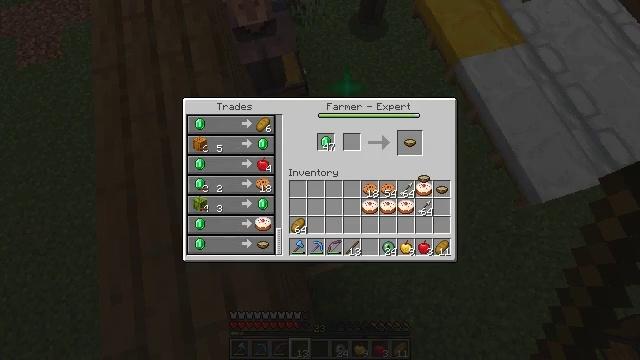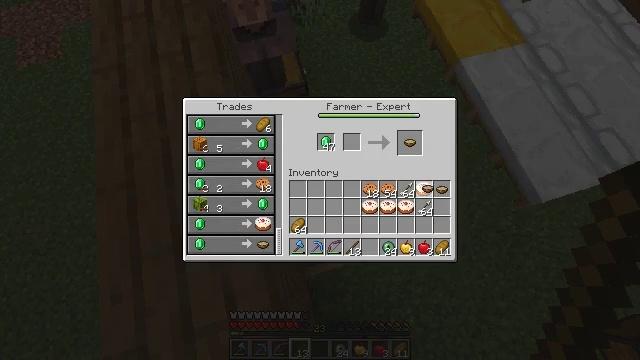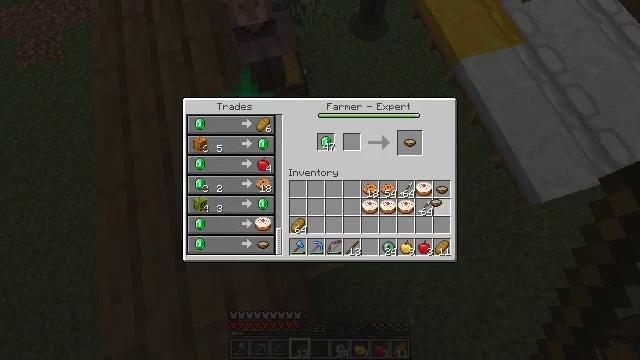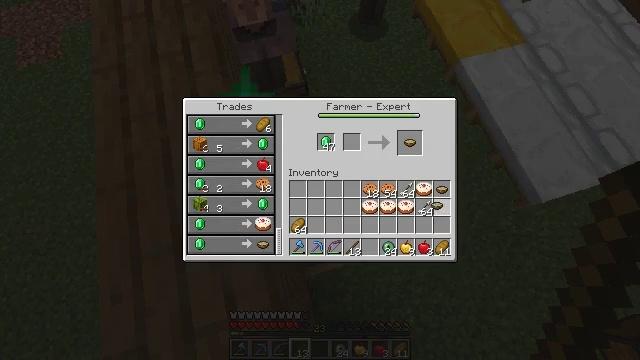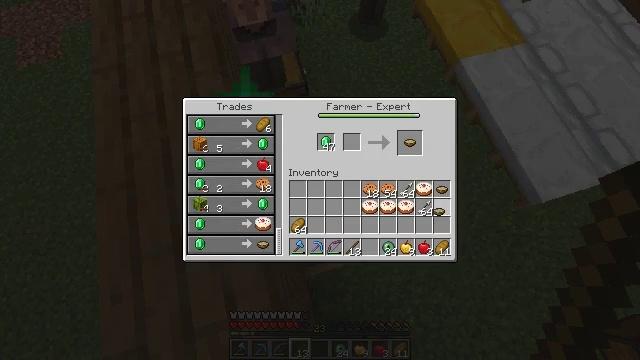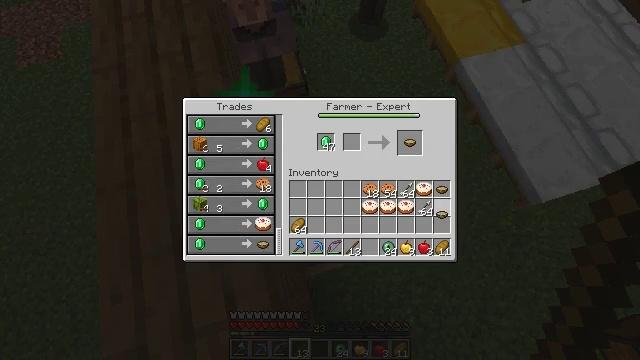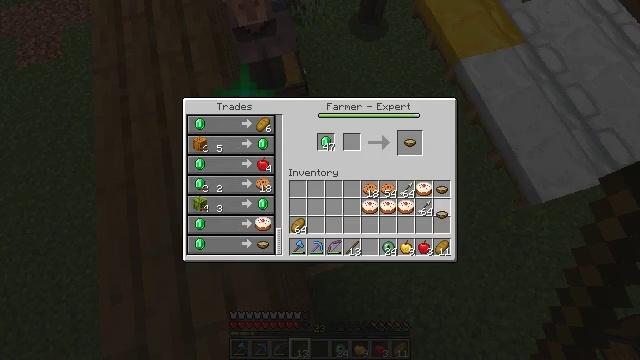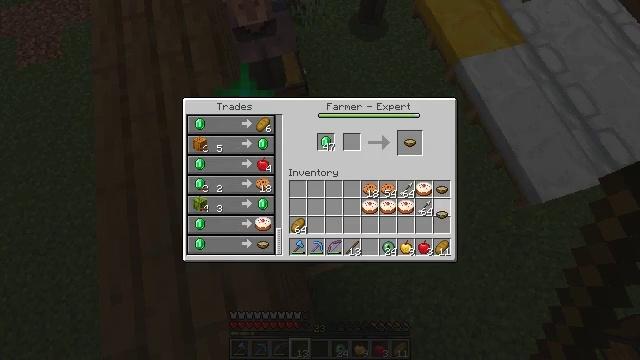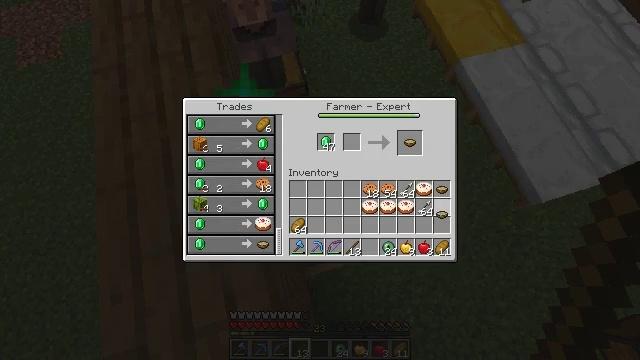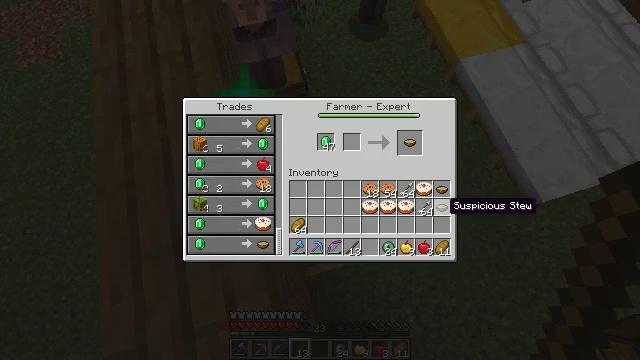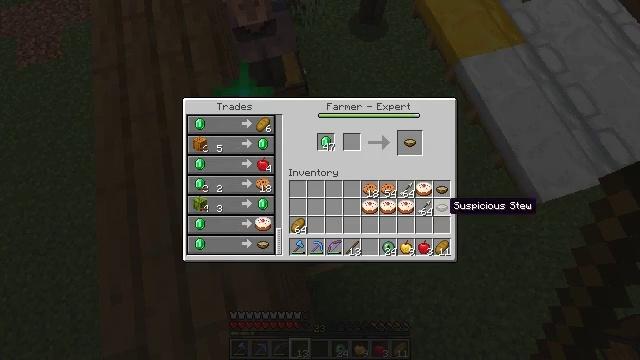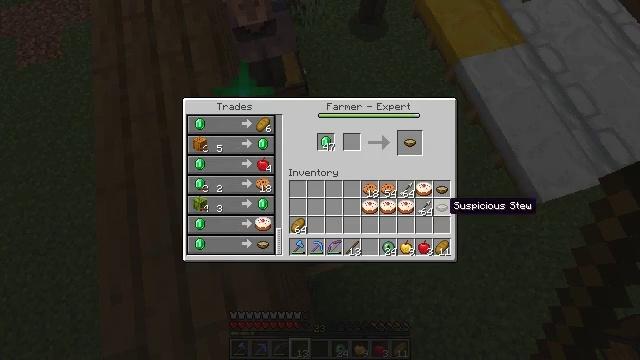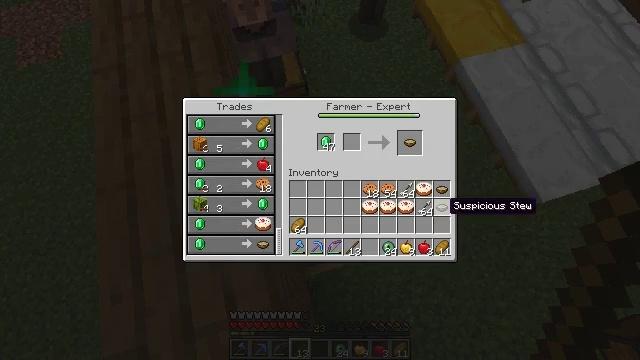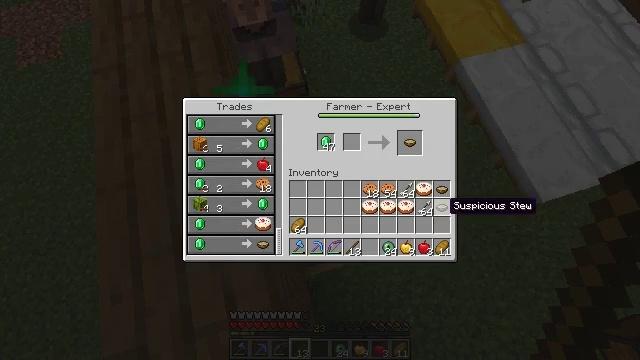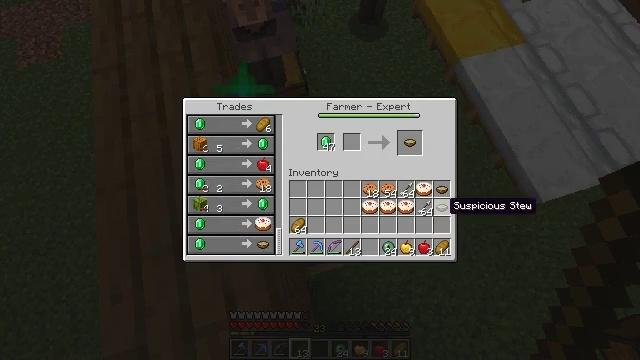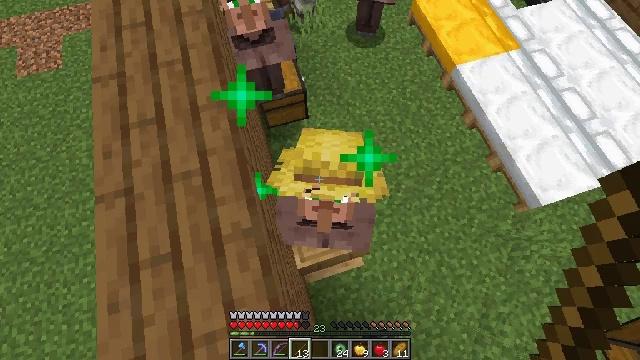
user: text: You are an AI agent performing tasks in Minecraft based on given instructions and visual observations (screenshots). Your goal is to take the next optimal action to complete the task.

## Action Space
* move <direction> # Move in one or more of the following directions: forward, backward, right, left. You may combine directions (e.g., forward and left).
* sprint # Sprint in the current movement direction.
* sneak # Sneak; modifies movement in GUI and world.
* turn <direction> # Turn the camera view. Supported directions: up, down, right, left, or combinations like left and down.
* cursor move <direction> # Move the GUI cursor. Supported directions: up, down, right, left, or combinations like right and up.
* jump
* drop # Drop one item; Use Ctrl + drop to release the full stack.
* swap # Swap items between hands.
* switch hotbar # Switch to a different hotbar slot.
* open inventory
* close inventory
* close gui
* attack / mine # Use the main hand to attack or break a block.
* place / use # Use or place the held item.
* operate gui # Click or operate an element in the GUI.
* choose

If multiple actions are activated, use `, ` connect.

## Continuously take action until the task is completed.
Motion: motion action
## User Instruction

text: Utilize the crafting table to craft a cake.
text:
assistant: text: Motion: cursor move down, open gui
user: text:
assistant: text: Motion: cursor move right and down
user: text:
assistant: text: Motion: no_op
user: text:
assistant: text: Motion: no_op
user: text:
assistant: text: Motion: no_op
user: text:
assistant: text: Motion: operate gui
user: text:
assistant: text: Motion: operate gui
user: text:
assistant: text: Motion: operate gui
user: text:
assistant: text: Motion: no_op
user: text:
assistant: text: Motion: no_op
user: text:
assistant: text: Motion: no_op
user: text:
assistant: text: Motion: no_op
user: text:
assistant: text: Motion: no_op
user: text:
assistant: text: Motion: no_op
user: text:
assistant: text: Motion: cursor move up
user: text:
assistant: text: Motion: close gui
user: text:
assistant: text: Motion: no_op
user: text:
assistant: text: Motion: no_op
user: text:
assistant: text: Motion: no_op
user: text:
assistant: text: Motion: no_op
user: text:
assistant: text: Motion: no_op
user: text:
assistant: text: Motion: no_op
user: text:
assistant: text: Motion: turn down
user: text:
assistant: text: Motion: no_op
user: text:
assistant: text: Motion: no_op
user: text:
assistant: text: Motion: turn up
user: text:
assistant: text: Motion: no_op
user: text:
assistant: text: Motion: use / place
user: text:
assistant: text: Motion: use / place
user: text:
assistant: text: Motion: use / place